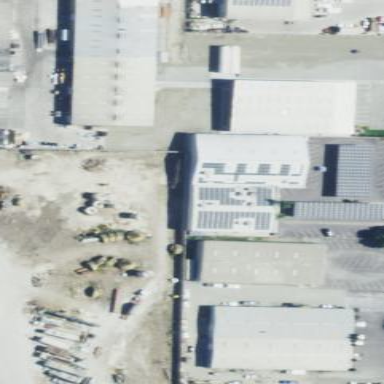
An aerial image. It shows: Building used as fitness center.